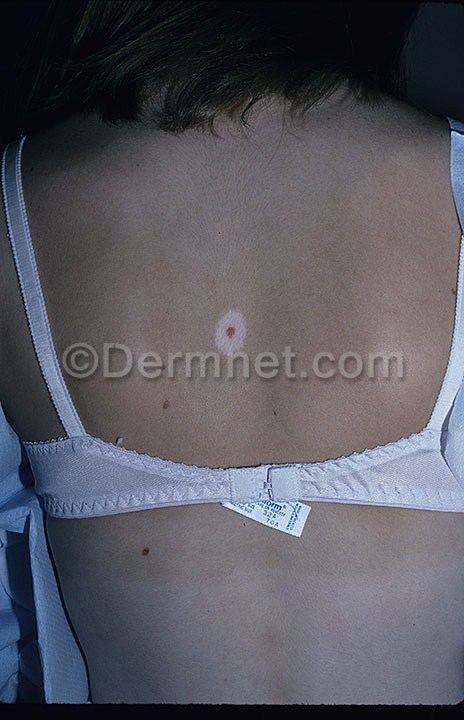
Disease: Melanoma Skin Cancer Nevi and Moles